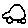
Label: car